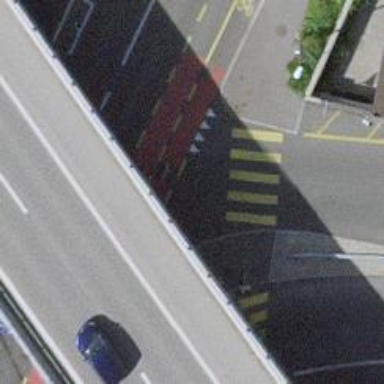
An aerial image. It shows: Crossing with traffic signals.